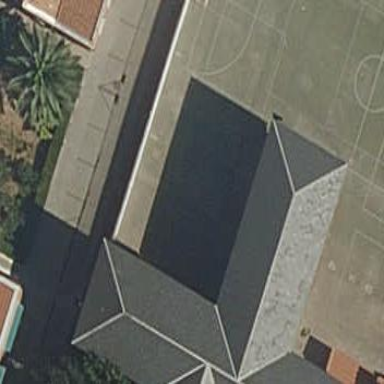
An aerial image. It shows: Building with hipped roof design.